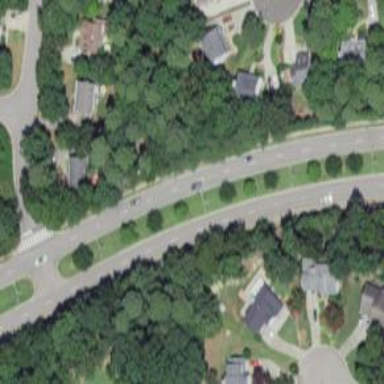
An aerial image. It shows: Secondary road with asphalt surface.